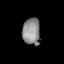
Tissue: lung
Cell type: Epithelial cells
Senescence score: 0.1662
Nuclear area (px): 462
Mean DAPI intensity: 140.675